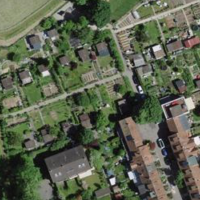
EUNIS habitat code: 53
Species observed at this site:
Euphorbia lathyris
Senecio vulgaris